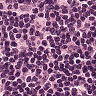
Metastatic tissue present: no